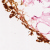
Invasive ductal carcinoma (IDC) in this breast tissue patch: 0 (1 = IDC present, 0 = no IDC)